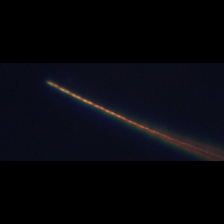
Taxon: Psuedo-nitzschia
Group: Diatoms